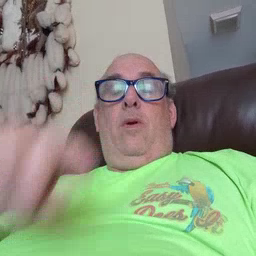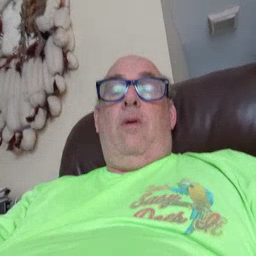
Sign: owl